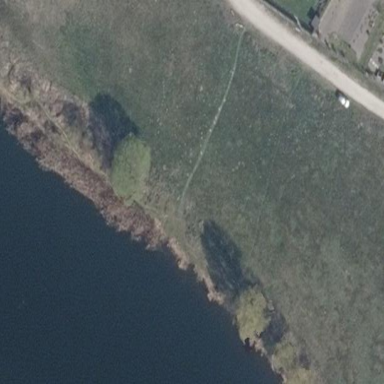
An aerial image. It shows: Reedbed in wetland area.